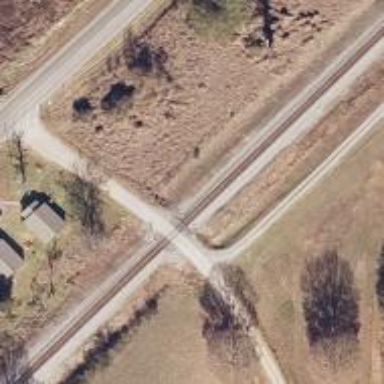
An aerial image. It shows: Railway track.